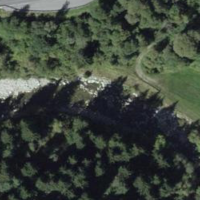
EUNIS habitat code: 32
Species observed at this site:
Silene dioica